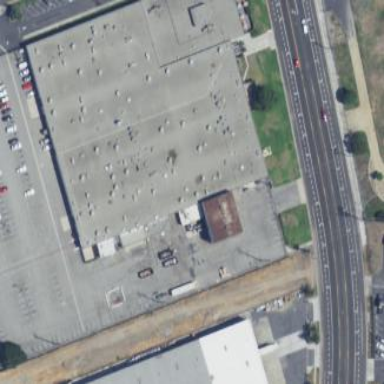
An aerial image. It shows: Industrial building.